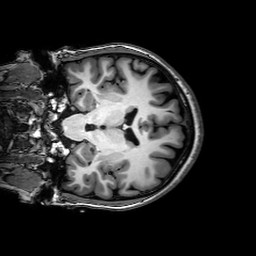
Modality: T1w
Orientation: coronal
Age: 20
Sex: female
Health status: healthy
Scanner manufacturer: philips
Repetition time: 0.008319 s
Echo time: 0.00384 s